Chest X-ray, AP view. Patient: 51 years old, sex F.
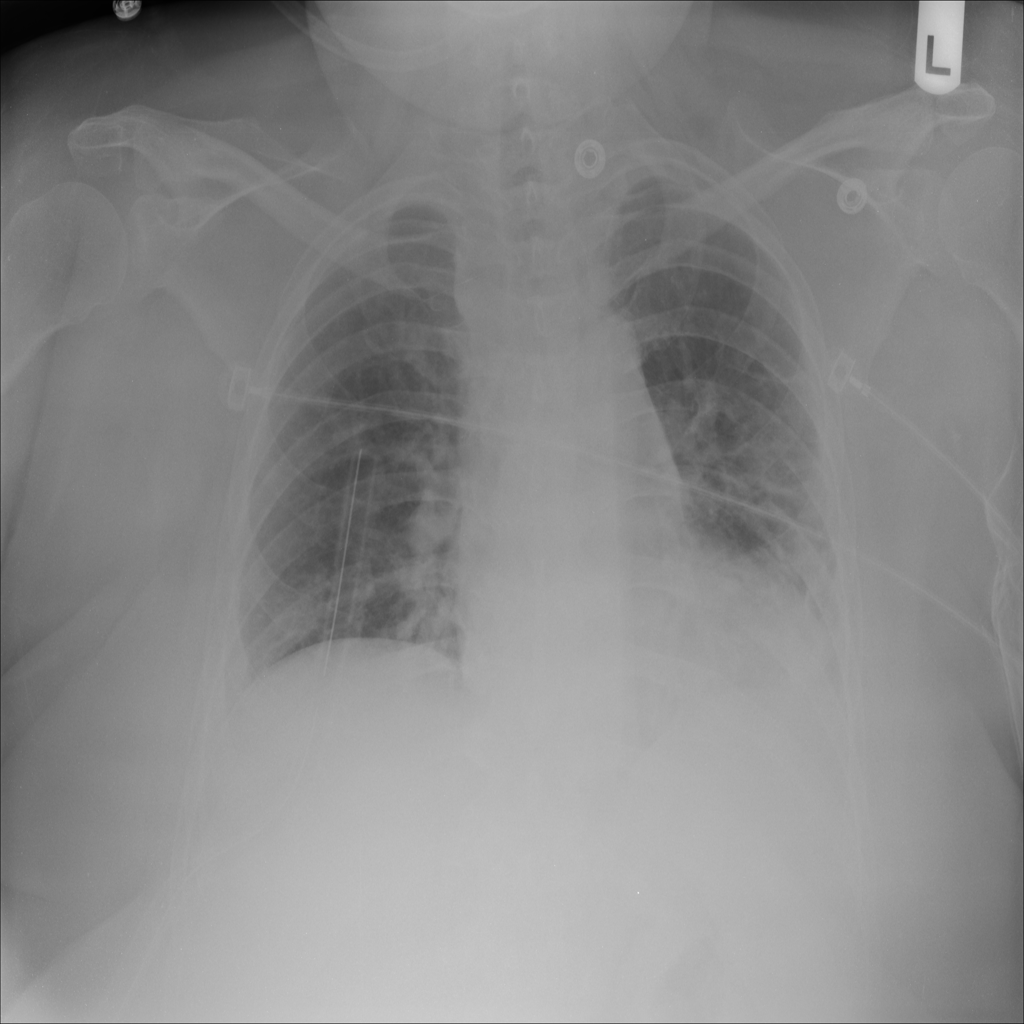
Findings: Mass